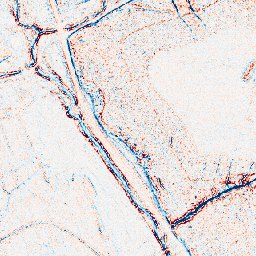
Category: edge_preserving
Decomposition family: bilateral
Decomposition parameters: d: 5
sigma_color: 150
sigma_space: 50
Upsampling method: nearest
Upsampling parameters: scale: 4
Upsampling scale: 4